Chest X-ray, PA view. Patient: 50 years old, sex M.
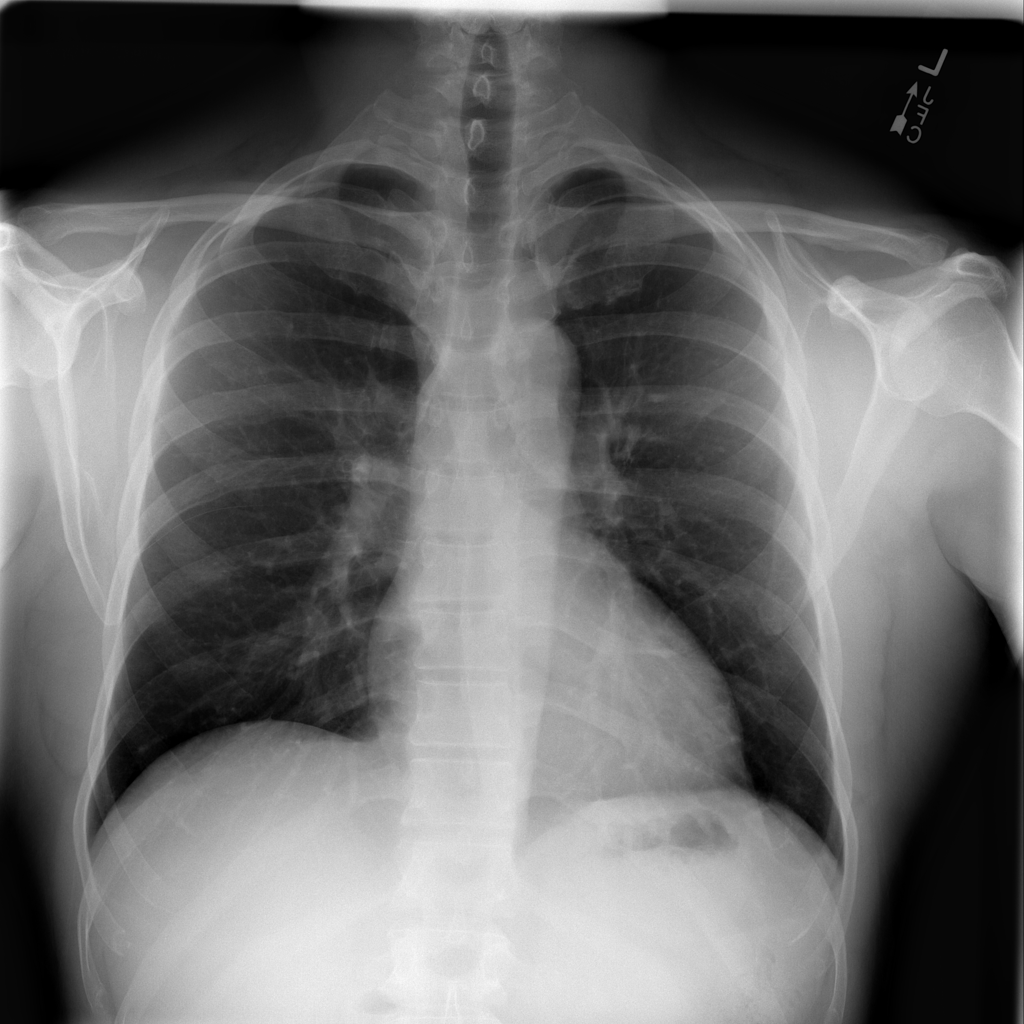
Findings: No Finding